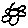
Label: flower